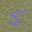
Label: 5